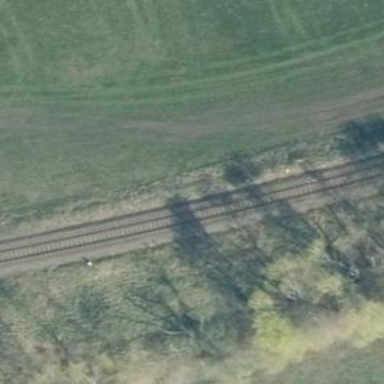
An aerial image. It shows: Railway signal.